Question: I am looking to implement a Flip-board style effect in my android Application application. Is there an Library available

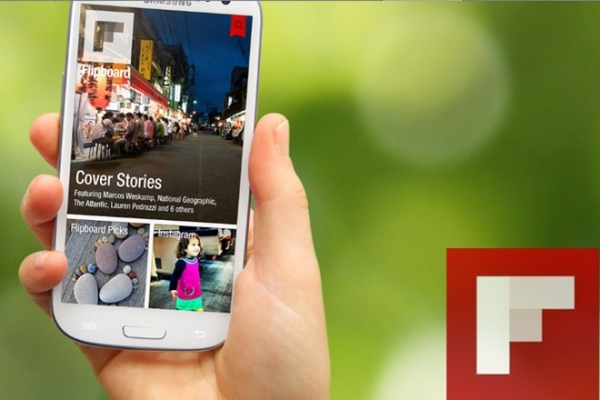
Answer: no.
if you want this effect you'll have to make it yourself.